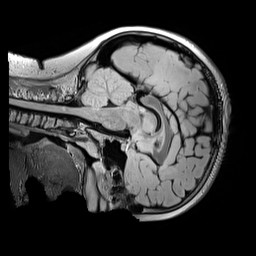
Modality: FLAIR
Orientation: sagittal
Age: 10
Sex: male
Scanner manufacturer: siemens
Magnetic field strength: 3 T
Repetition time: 5 s
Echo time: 0.388 s